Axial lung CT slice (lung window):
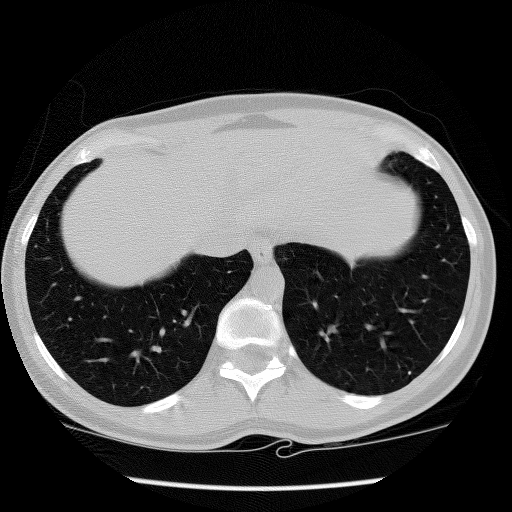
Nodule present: no